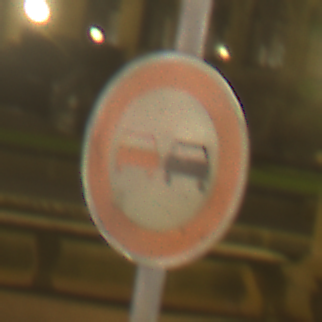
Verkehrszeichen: Ueberholverbot
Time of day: Night
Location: Outdoor (Urban)
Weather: Overcast
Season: NotSpecified
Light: Artificial